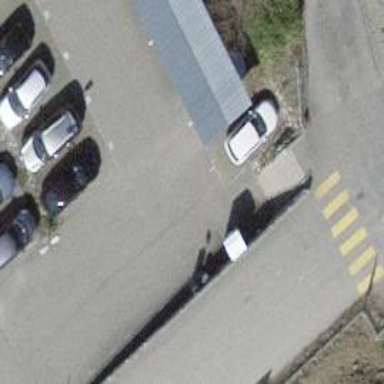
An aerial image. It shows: Road serving as parking aisle.